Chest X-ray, PA view. Patient: 65 years old, sex M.
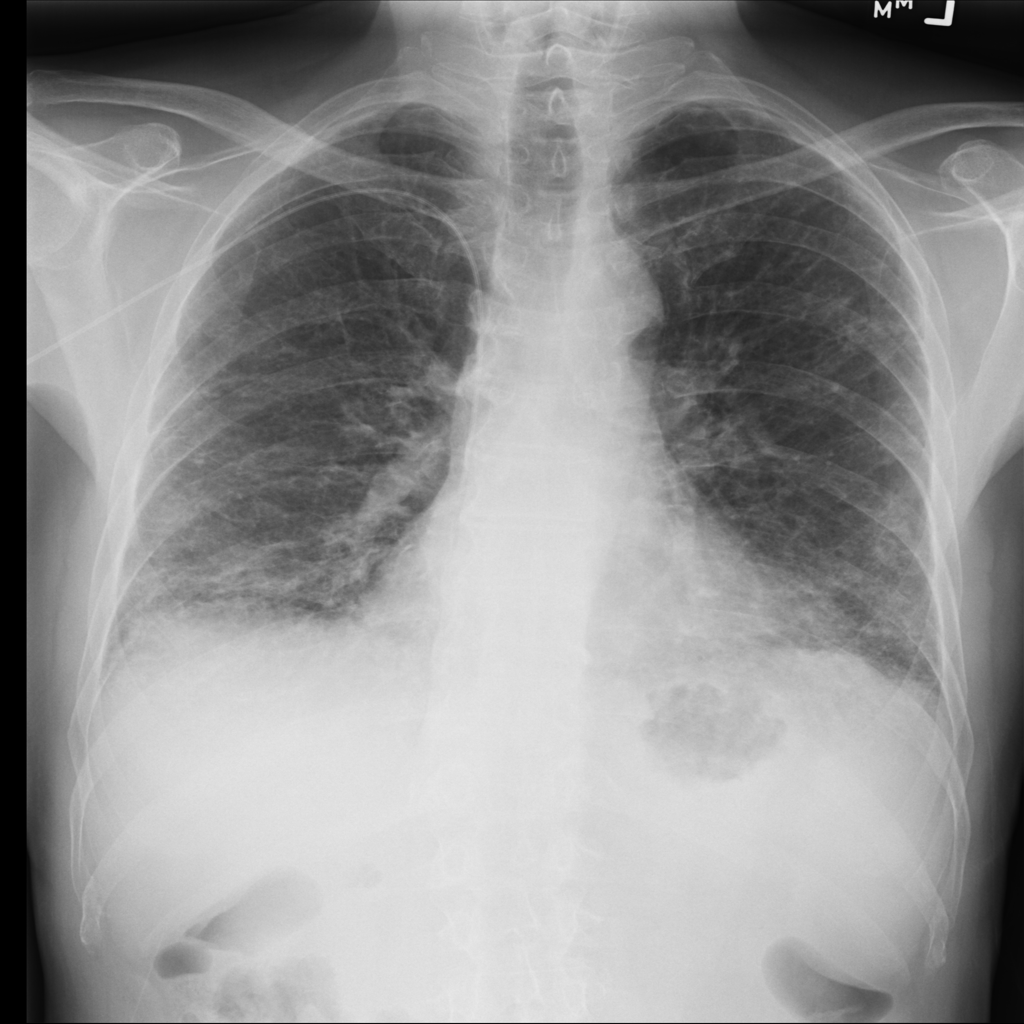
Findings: Emphysema, Infiltration, Nodule